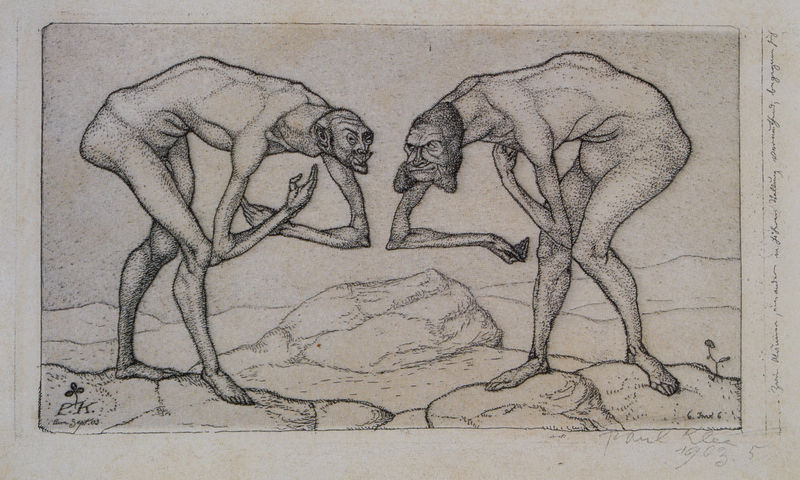
Titel: Invention 6: Zwei Männer, einander in höherer Stellung vermutend, begegnen sich
Künstler: Paul Klee
Standort: München
Institution: Städtische Galerie im Lenbachhaus
Schlagwörter: akt, felsen, himmel, kampf, körper, mann, nackt, weiß, akte, landschaft, menschen, blume, brust, frau, grau, haar, köpfe, mund, männer, rücken, schwarz, stirn, zeichnung, blick, blüte, herren, symbolismus, alt, bart, bärte, schnurrbart, arme, falten, gesicht, rahmen, stein, steine, gesten, hände, signatur, boden, haare, gebeugt, lippen, affe, beine, papier, umrisse, zwei, haltung, steinig, fels, grafik, graphik, kahl, klein, linien, rand, herrschaften, karikatur, muskeln, zwei männer, inschrift, glatze, bauch, nackte, dünn, surrealismus, gestalt, knochig, linie, kohle, paul, groß, druck, initialen, radierung, stich, lithografie, karrikatur, schwarzweiß, strich, hässlich, backenbart, aquatinta, anschauen, charikatur, zähne, wesen, begegnung, begrüssung, bückling, gebückt, verbeugen, verbeugung, hierarchie, stellung, verformt, klee, greise, krumm, kubin, grotesk, vollbärte, fürchterlich, fratzen, monster, paul klee, affen, agreis, buckel, buckelige, bucker, bücklinge, bütte, büttenpapier, deformiert, e.k., erwartung, gebckt, gebücke, grimassen, kleeblatt, krimassen, krüppel, körnung, mager, p.k., proportionen, unproportional, verwachsen, zweikampf, überzeichnet, konfrontation, lange arme, höflichkeit, krum, pk